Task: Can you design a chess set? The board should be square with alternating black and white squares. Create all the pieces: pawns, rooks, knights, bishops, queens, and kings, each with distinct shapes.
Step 1233:
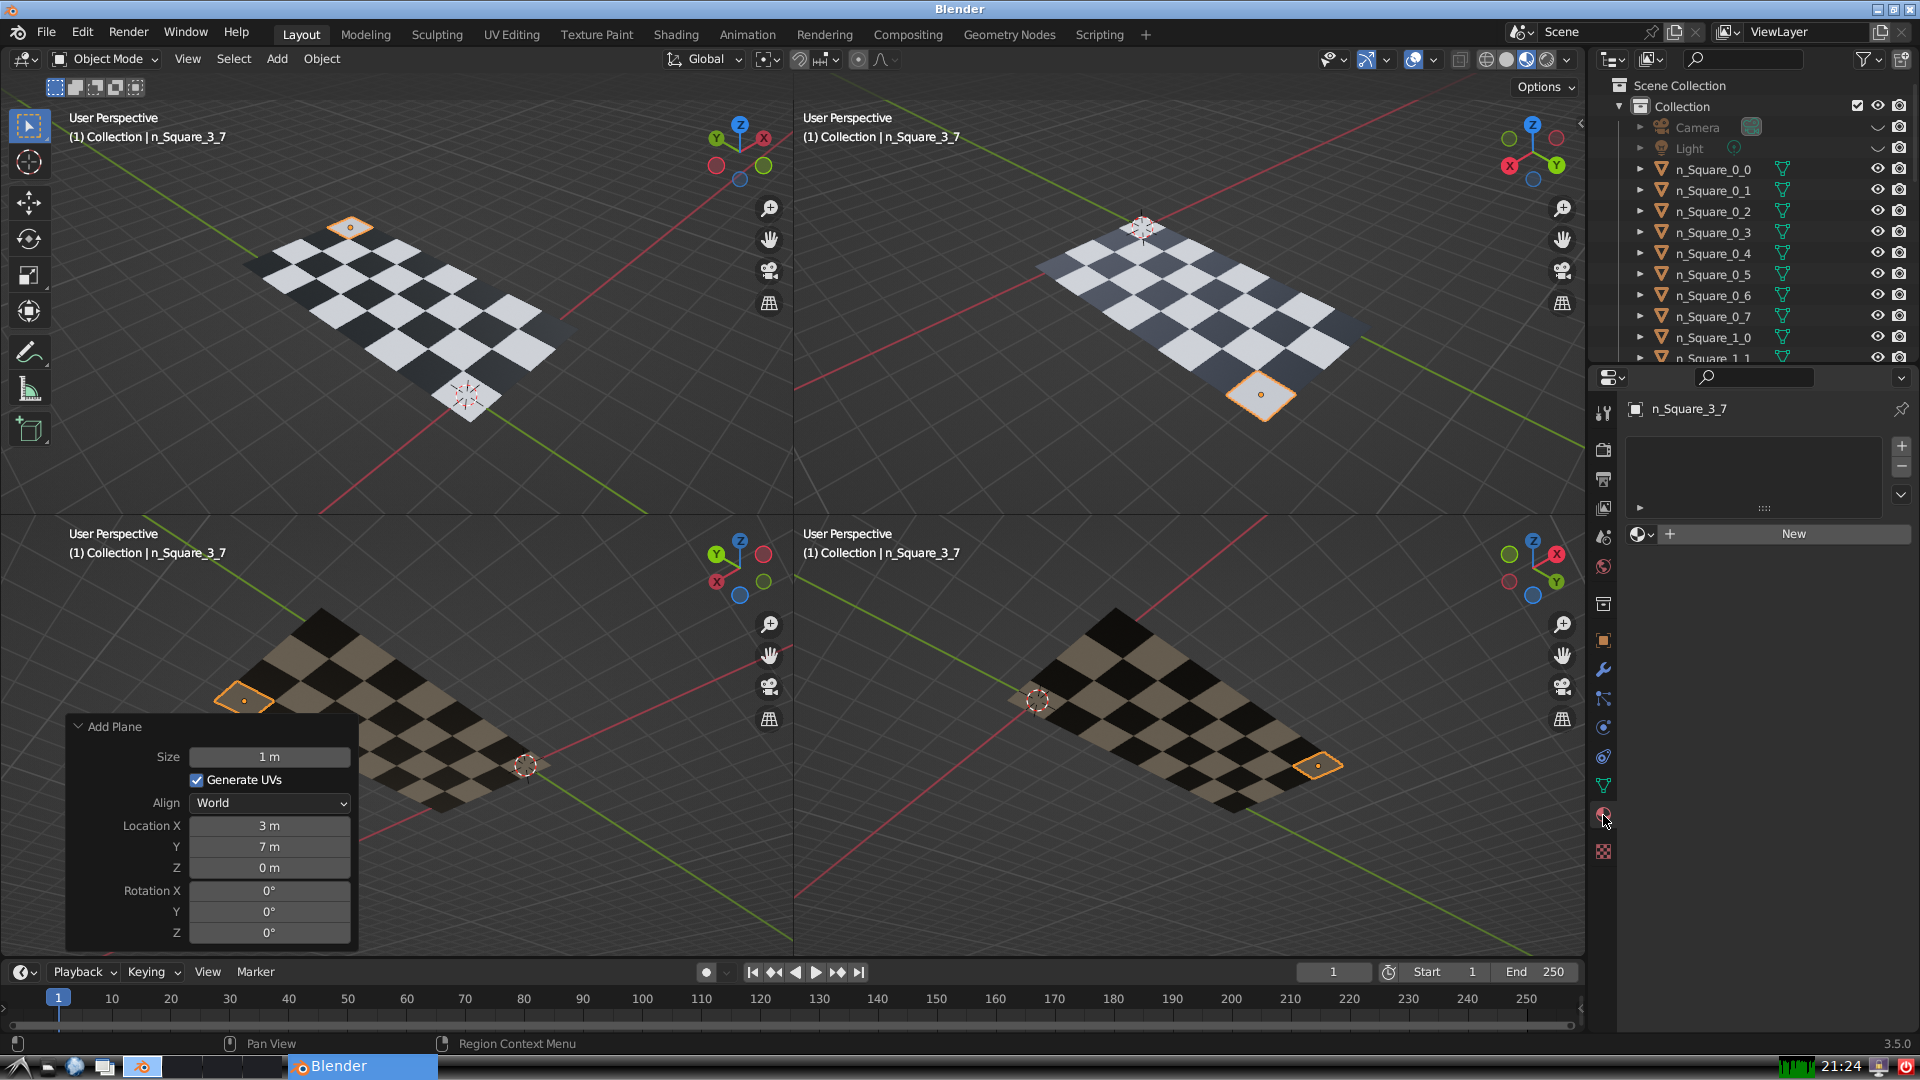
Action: {"mouse_move": [1636, 534]}